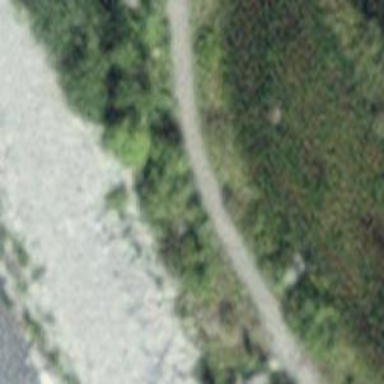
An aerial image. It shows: Unpaved footway.